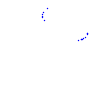
Particle: kaon